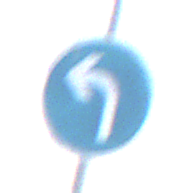
Verkehrszeichen: VorgeschriebeneFahrtrichtungLinks
Umgebung: Outdoor, Nature
Tageszeit: SunriseSunset
Wetter: PartlyCloudy
Licht: Natural
Jahreszeit: NotSpecified
Kontrast: LowContrast